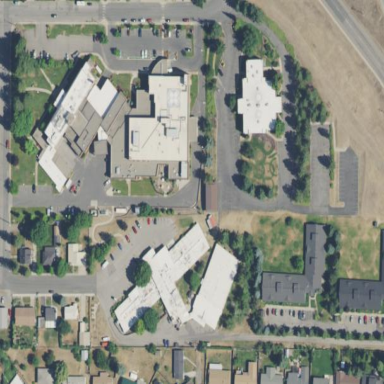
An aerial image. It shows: Healthcare facility identified as hospital.